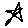
Label: star